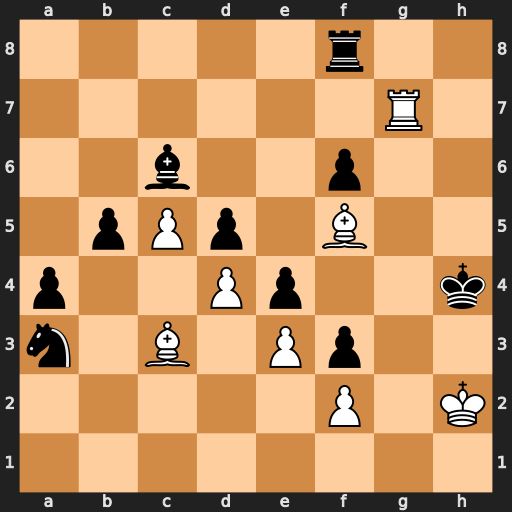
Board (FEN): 5r2/6R1/2b2p2/1pPp1B2/p2Pp2k/n1B1Pp2/5P1K/8
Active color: w
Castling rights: -
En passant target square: -
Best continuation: Ba5 Nc4 Bc7